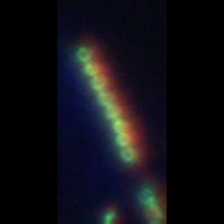
Taxon: Chaetoceros
Group: Diatoms